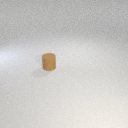
small brown rubber cylinder